RGB frame:
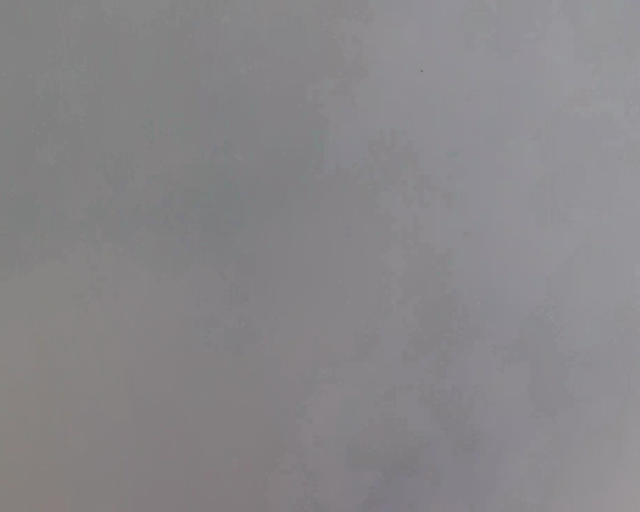
Thermal frame:
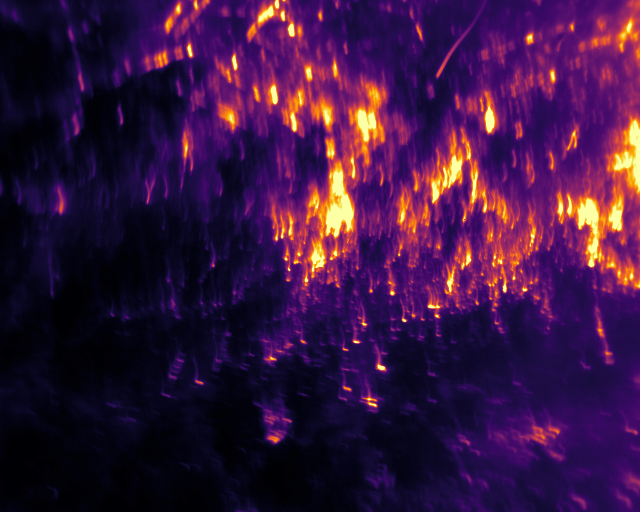
Captured: 2026-02-27 02:39:27
Pixels at or above 80 °C: 8281 (fraction of frame: 0.02527)